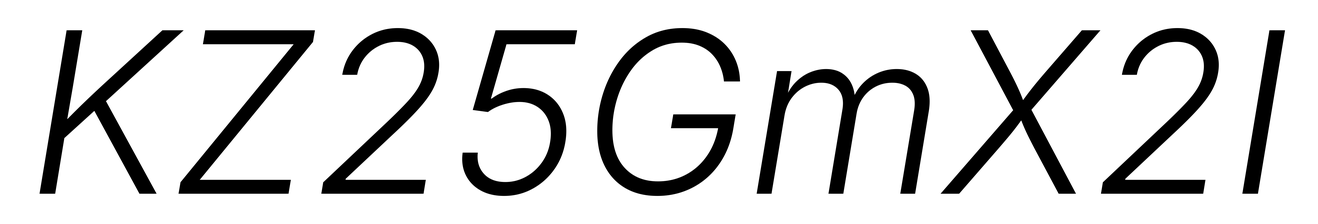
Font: Inter-Italic_Light_Italic